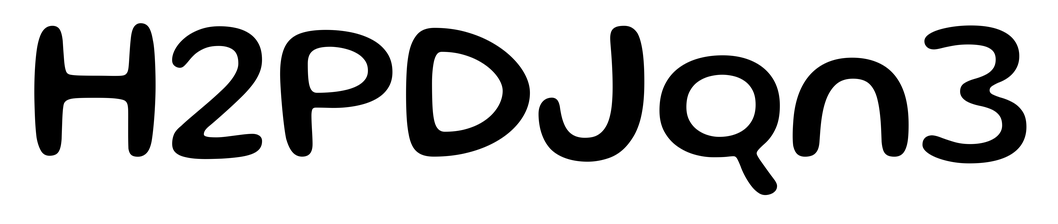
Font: Gluten_Regular